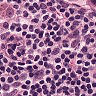
Metastatic tissue present: yes